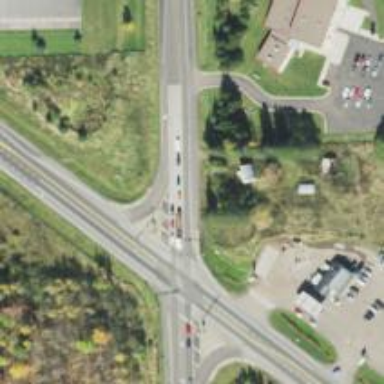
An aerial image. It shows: Trunk link highway.